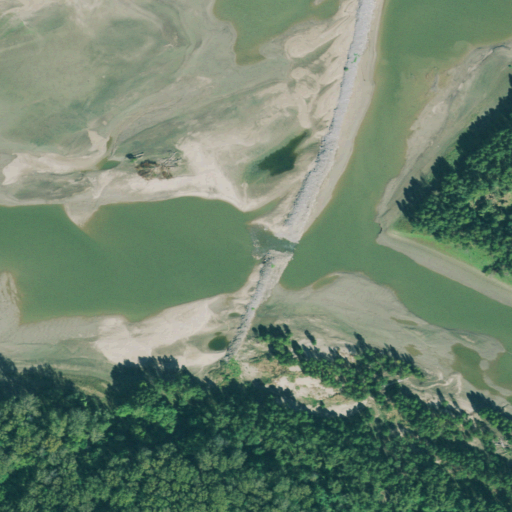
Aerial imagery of levee in Tennessee named Hathaway Landing Revetment (historical) containing open water, woody wetlands, and herbaceous wetlands